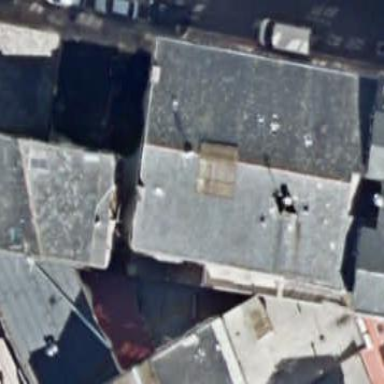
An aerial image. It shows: Warehouse building.